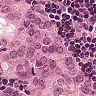
Metastatic tissue present: yes